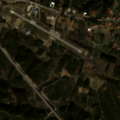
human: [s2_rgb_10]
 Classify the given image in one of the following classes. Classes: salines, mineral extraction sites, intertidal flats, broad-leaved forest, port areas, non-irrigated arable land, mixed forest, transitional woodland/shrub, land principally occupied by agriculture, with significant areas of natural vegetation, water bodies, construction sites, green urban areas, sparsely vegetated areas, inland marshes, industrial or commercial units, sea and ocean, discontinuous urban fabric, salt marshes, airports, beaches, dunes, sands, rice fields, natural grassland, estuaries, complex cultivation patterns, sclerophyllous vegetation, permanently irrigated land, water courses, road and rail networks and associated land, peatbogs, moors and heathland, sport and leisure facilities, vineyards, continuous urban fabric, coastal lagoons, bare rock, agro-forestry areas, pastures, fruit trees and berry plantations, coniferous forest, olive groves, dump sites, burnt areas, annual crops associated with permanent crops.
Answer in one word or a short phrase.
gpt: complex cultivation patterns, land principally occupied by agriculture, with significant areas of natural vegetation, transitional woodland/shrub